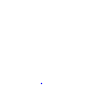
Particle: proton